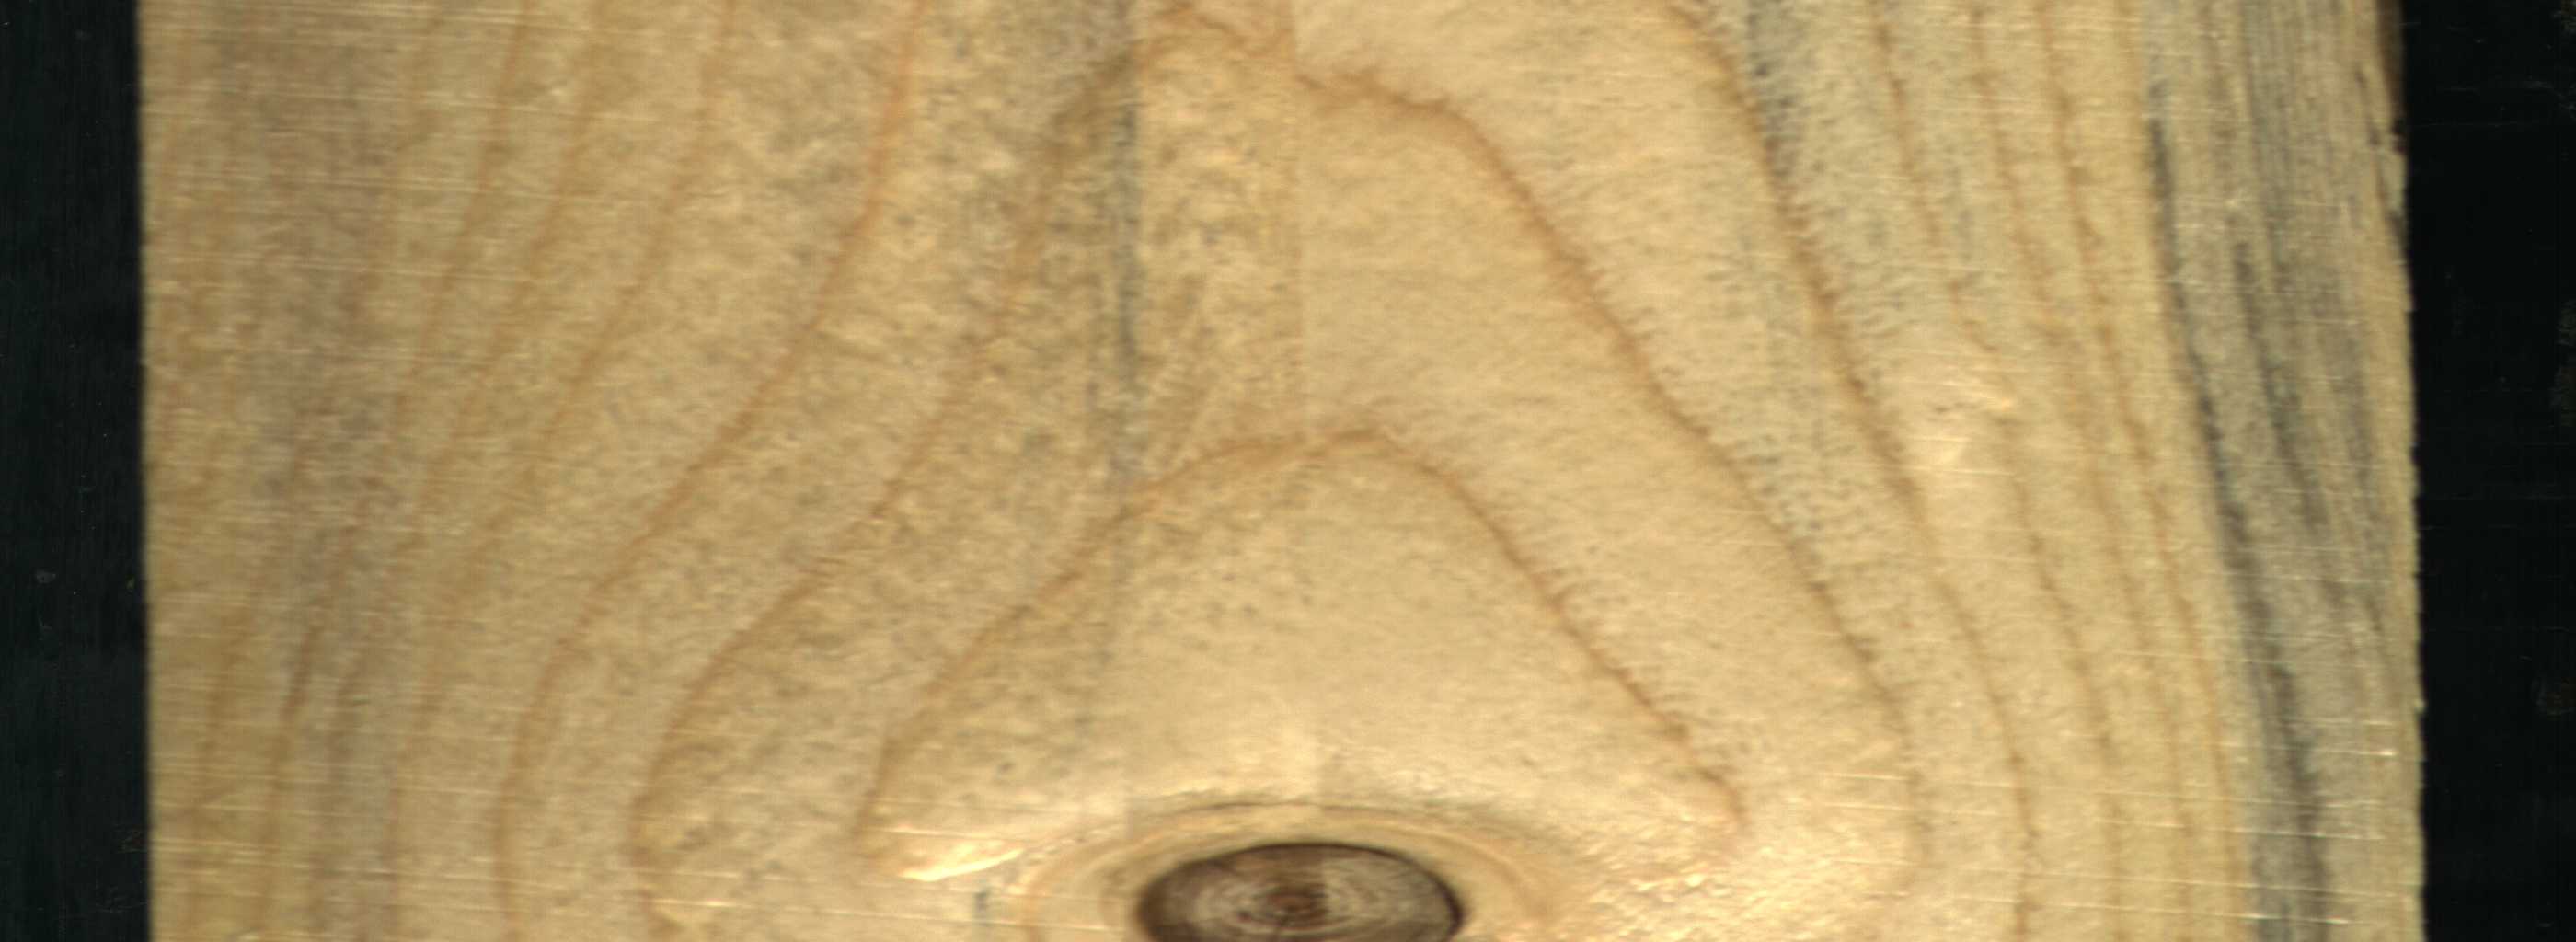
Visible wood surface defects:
Blue_Stain
Blue_Stain
Blue_Stain
Blue_Stain
Dead_Knot